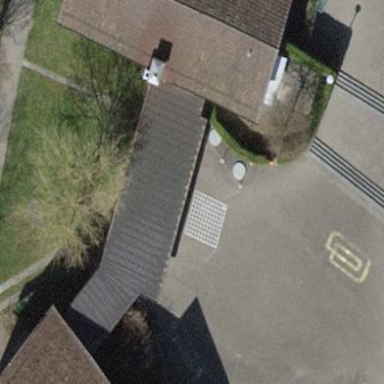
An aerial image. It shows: View of roof of building.